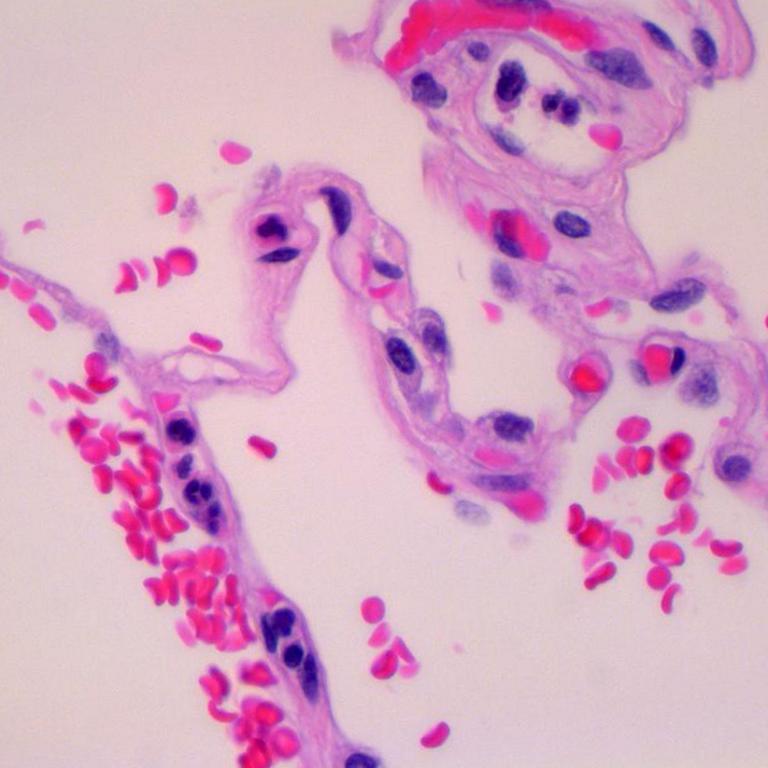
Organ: lung
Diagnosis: benign